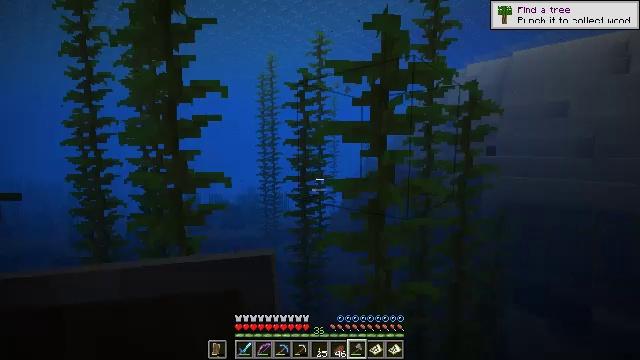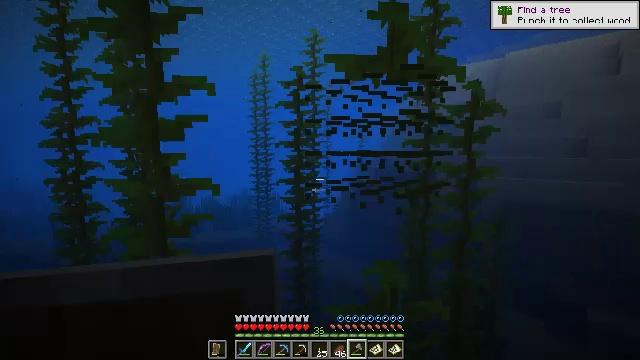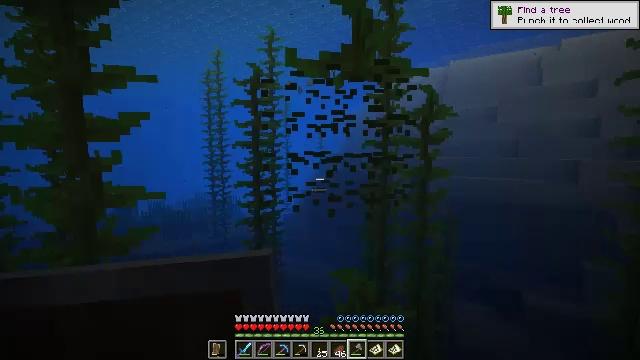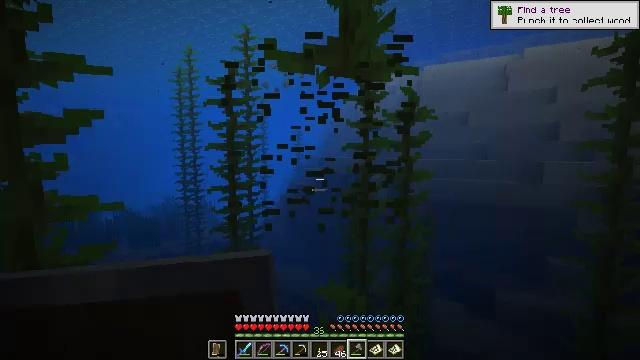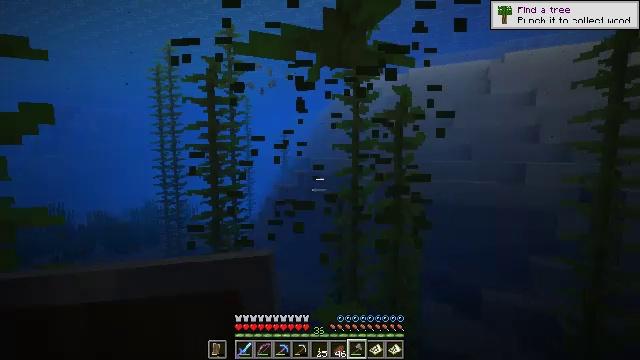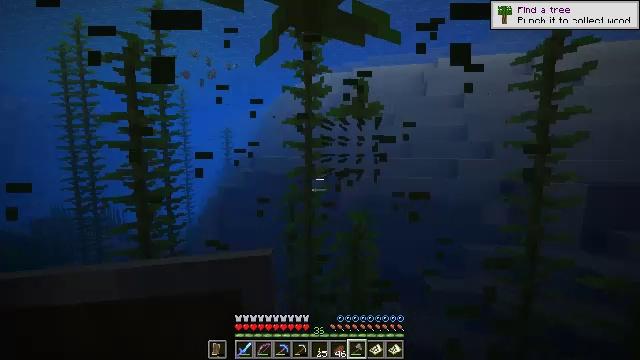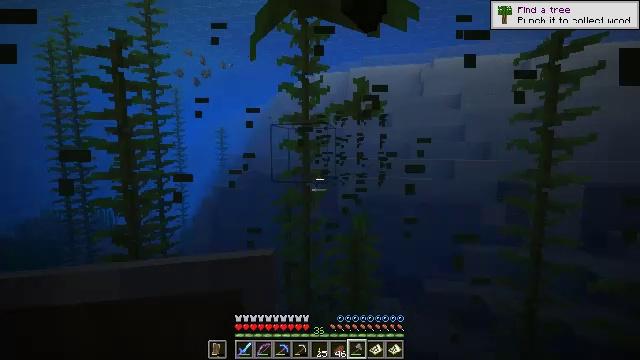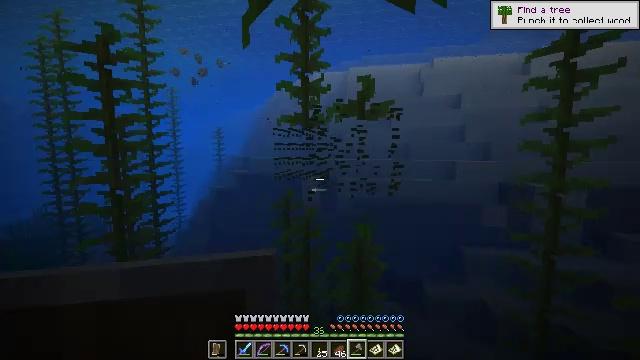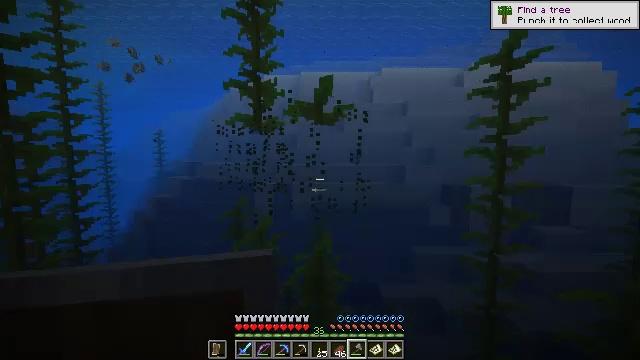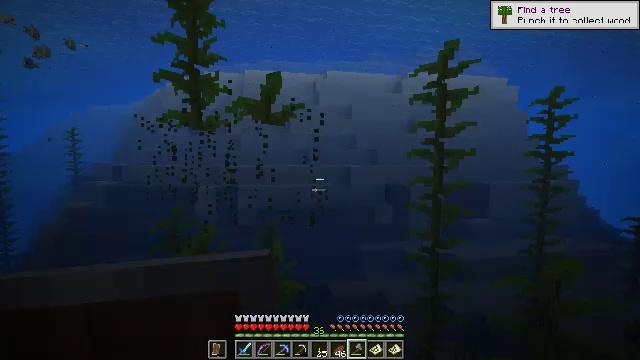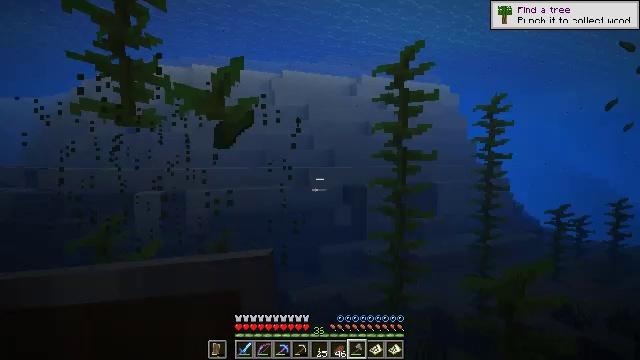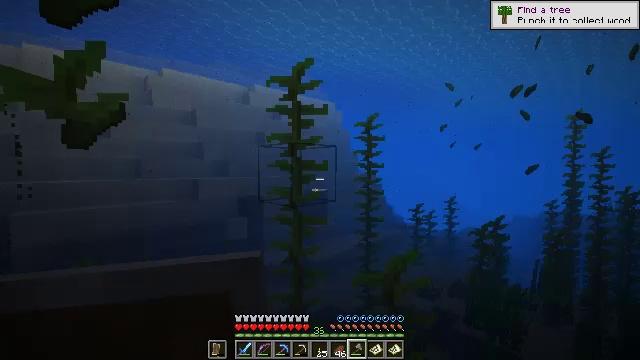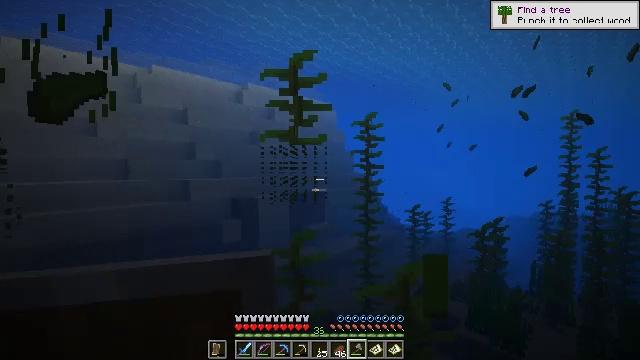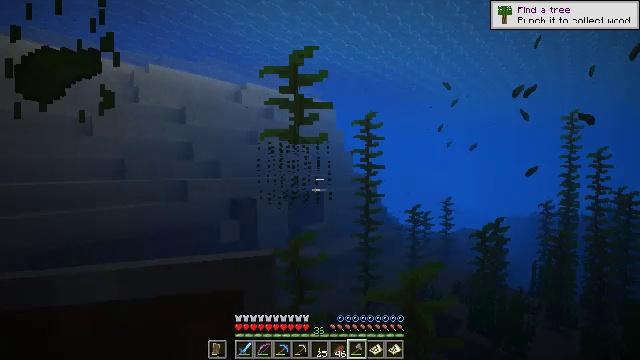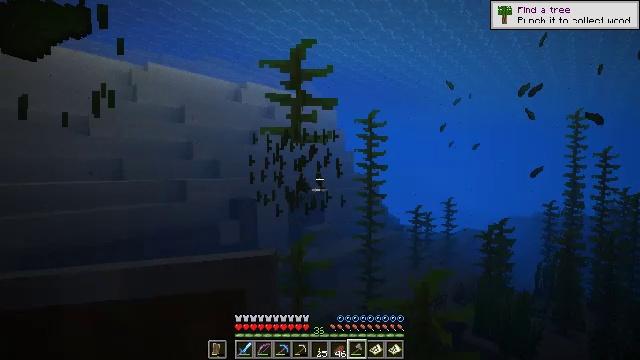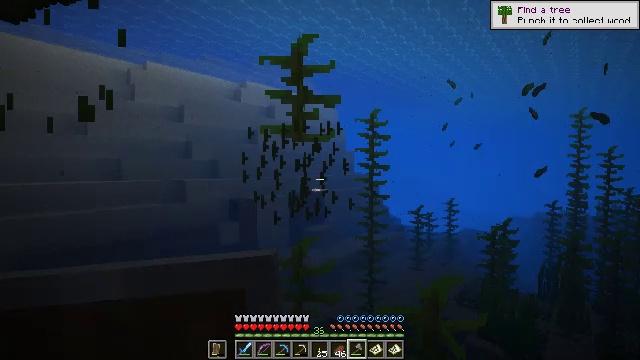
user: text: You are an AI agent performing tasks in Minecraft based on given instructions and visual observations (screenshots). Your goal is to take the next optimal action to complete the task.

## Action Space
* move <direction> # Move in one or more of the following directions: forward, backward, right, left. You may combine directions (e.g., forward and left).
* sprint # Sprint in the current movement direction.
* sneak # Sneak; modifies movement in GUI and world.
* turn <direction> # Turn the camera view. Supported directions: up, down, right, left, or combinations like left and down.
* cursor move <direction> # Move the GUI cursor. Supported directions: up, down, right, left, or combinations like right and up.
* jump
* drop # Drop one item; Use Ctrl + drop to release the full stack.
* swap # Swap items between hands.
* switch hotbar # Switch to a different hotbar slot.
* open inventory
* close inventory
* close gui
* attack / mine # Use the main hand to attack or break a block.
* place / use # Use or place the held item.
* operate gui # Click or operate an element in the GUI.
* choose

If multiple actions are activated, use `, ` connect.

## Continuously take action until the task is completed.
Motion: motion action
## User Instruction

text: Dive and mine the kelp.
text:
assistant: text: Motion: move forward, turn right, attack / mine
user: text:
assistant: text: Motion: move forward, turn right, attack / mine
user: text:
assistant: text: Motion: move forward, turn right, attack / mine
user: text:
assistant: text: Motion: move forward, turn right, attack / mine
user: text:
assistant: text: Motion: move forward, turn right, attack / mine, jump
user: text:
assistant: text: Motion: move forward, attack / mine, jump
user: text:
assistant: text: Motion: move forward, attack / mine
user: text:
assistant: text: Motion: move forward, turn right, attack / mine
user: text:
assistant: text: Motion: move forward, turn right, attack / mine
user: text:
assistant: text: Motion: move forward, turn right, attack / mine
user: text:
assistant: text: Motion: move forward, turn right and up, attack / mine
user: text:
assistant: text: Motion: move forward, turn right, attack / mine
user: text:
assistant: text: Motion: move forward, attack / mine
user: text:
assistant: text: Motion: move forward, attack / mine
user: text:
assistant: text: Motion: move forward, attack / mine
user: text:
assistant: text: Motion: move forward, turn right and up
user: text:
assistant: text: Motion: move forward, turn right and up
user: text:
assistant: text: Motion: move forward
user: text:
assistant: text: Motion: move forward, turn left
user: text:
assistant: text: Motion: move forward, turn left and down
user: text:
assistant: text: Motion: move forward, turn left and down
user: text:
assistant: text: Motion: move forward
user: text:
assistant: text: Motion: move forward
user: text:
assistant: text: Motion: move forward
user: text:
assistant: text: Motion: move forward, turn left and down
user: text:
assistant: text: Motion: move forward
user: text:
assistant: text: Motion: move forward, turn left and down
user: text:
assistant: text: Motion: move forward, turn down
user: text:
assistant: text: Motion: move forward, turn down
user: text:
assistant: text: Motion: move forward